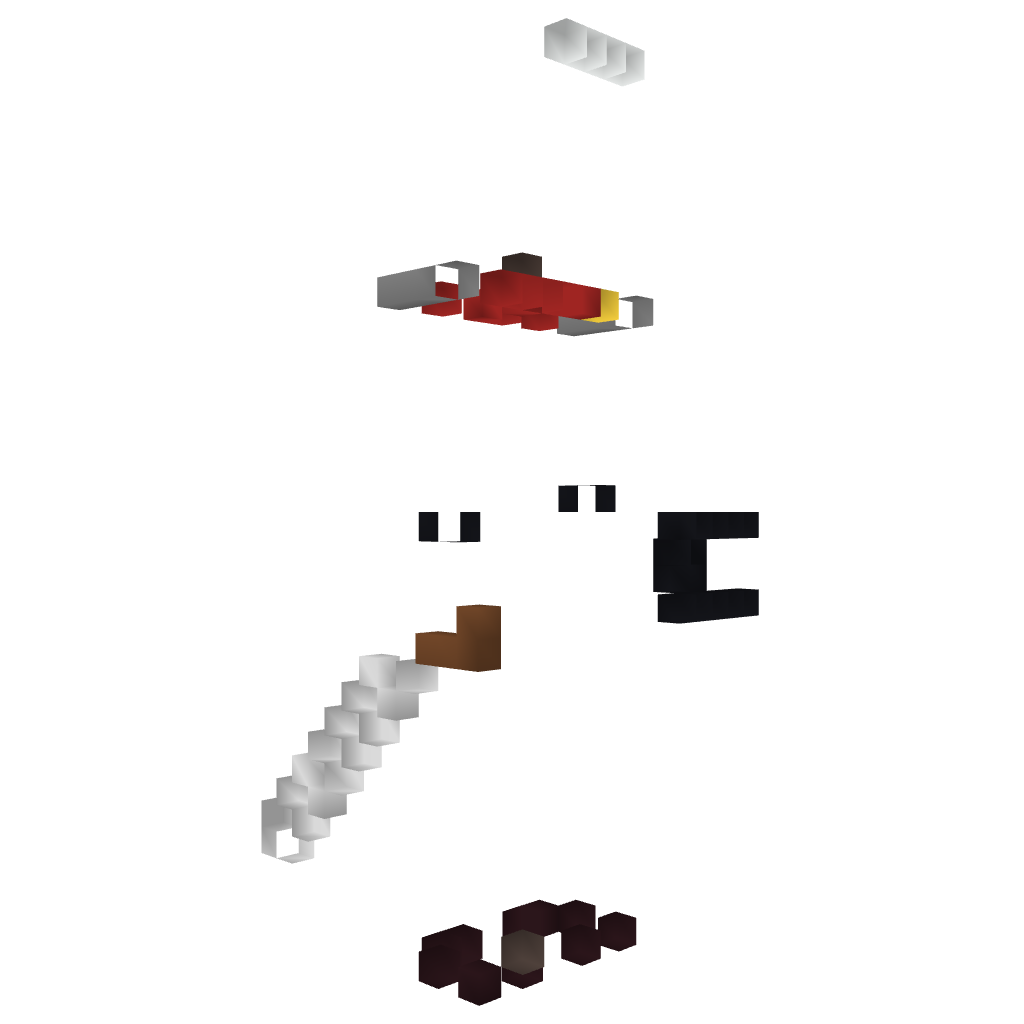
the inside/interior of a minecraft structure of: Roman Statue